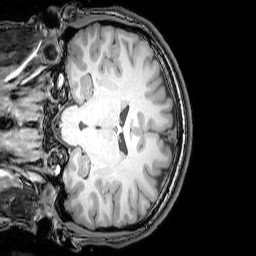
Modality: T1w
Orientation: coronal
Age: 26
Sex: male
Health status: healthy
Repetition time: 0.081 s
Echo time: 0.037 s